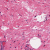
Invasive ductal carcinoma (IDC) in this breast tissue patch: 0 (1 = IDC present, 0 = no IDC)